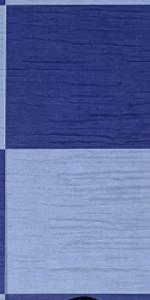
Label: Empty